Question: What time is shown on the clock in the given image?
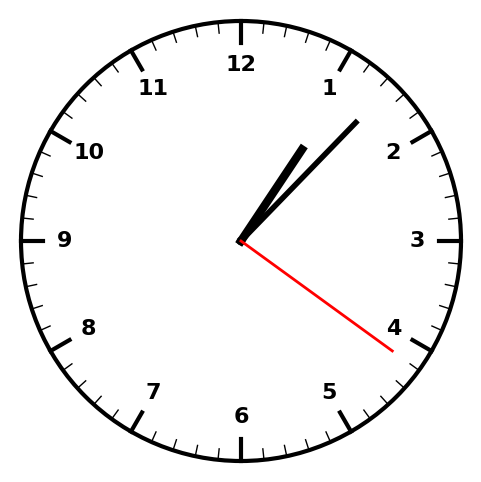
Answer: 01:07:21